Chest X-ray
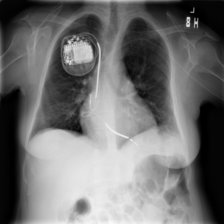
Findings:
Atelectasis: negative
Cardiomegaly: negative
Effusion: negative
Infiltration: positive
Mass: negative
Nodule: negative
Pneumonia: negative
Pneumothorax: negative
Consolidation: negative
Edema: negative
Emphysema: negative
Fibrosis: negative
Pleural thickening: negative
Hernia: negative